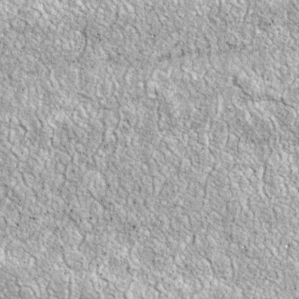
Label: non_frost